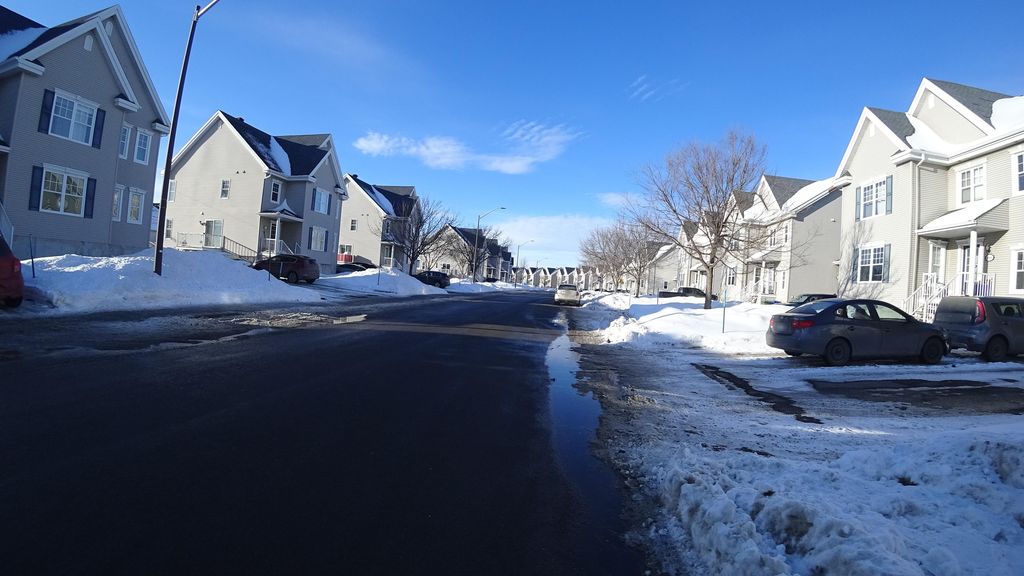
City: quebec_city